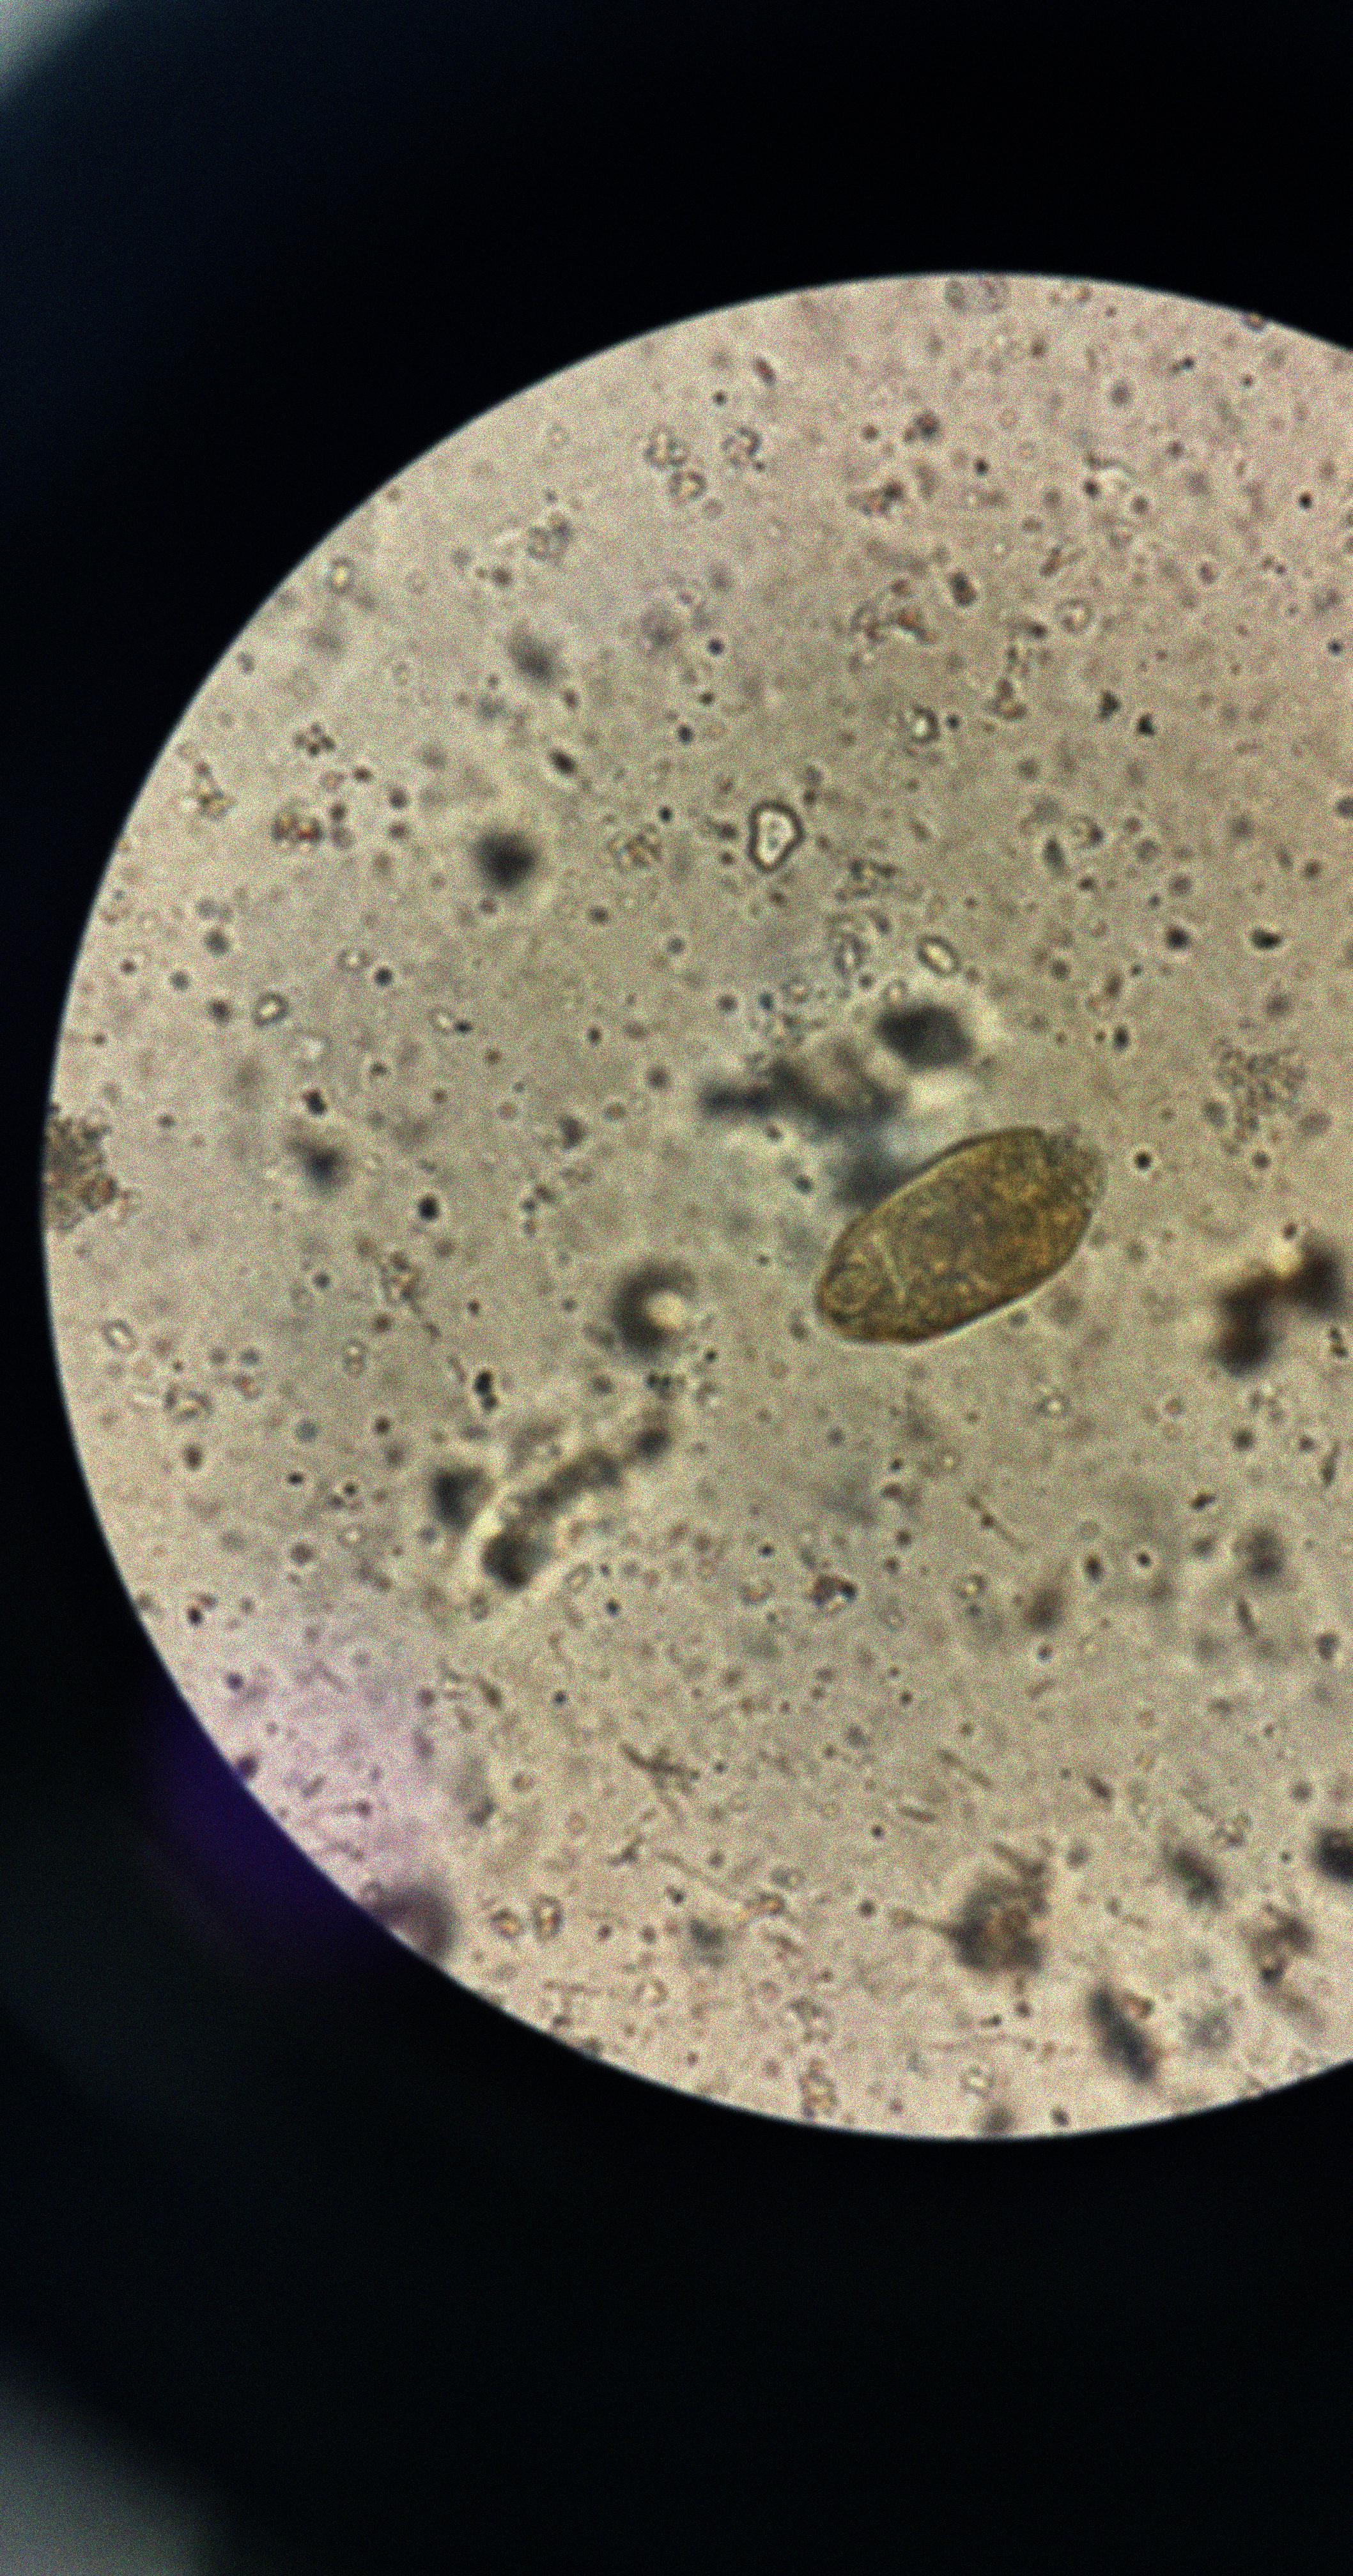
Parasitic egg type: Paragonimus spp